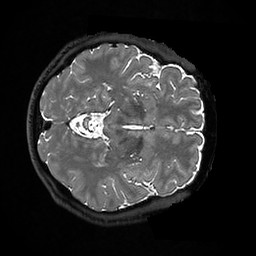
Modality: T2w
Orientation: axial
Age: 49
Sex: male
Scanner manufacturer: ge
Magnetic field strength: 3 T
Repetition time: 3.202 s
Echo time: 0.05892 s